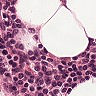
Metastatic tissue present: no